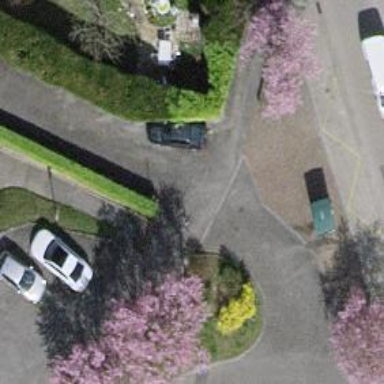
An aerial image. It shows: Bollard.